Question: my code:
'''
import asyncio
async def count(counter):
print(f"number of entries in the list {len(counter)}")
while True:
await asyncio.sleep(1 / 1000)
counter.append(1)
async def print_every_sec(counter):
while True:
await asyncio.sleep(1)
print(f"- 1 secund later. " f"number of entries in the list: {len(counter)}")
async def print_every_5_sec():
while True:
await asyncio.sleep(5)
print(f"---- 5 secund later")
async def print_every_10_sec():
while True:
await asyncio.sleep(10)
print(f"---------- 10 secund later")
async def main():
counter = list()
tasks = [
count(counter),
print_every_sec(counter),
print_every_5_sec(),
print_every_10_sec(),
]
await asyncio.gather(*tasks)
asyncio.run(main())
'''

This is my conclusion but is not correct.
Correct conclusion around 1000 for each iteration.
I don't now what is it. This code works fine in online interpretations.
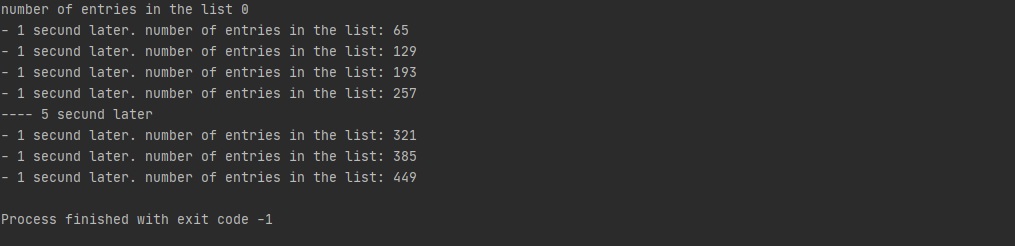
Answer: The assumption that 'asyncio.sleep(1 / 1000)' (and to return control to other async routines) takes exactly one millisecond is not true.
Here's a more interesting example that records how long the 'sleep' (and the 'time.perf_counter_ns()' invocation) actually took:
'''
import asyncio
import statistics
import time
max_count = 2500
async def count(counter):
while len(counter) < max_count:
t0 = time.perf_counter_ns()
await asyncio.sleep(1 / 1000)
t1 = time.perf_counter_ns()
counter.append((t1 - t0) / 1_000_000)
async def print_every_sec(counter):
while len(counter) < max_count:
await asyncio.sleep(1)
print(f'count: {len(counter)}; average: {statistics.mean(counter)} ms')
async def main():
counter = list()
tasks = [
count(counter),
print_every_sec(counter),
]
await asyncio.gather(*tasks)
asyncio.run(main())
'''
On my Macbook, Python 3.9, etc, etc., the result is
'''
count: 744; average: 1.341670
count: 1494; average: 1.33668
count: 2248; average: 1.33304
count: 2500; average: 1.325463428
'''
so it takes 30% more than we expected to.
For sleeps of 10ms, the average is 11.84 ms. For sleeps of 100ms, the average is 102.9 ms.